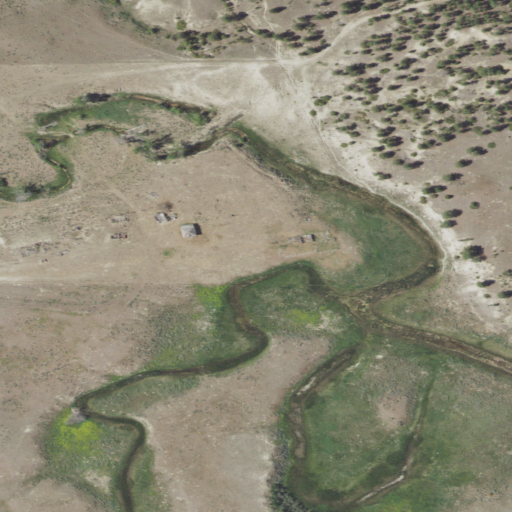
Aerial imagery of valley in Montana named Burnt Shed Coulee containing shrub, grassland, woody wetlands, herbaceous wetlands, open development, and evergreen forest